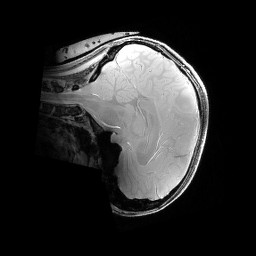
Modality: PDw
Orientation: sagittal
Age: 23
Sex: female
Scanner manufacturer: siemens
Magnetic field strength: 6.98 T
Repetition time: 1.38 s
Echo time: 0.00242 s